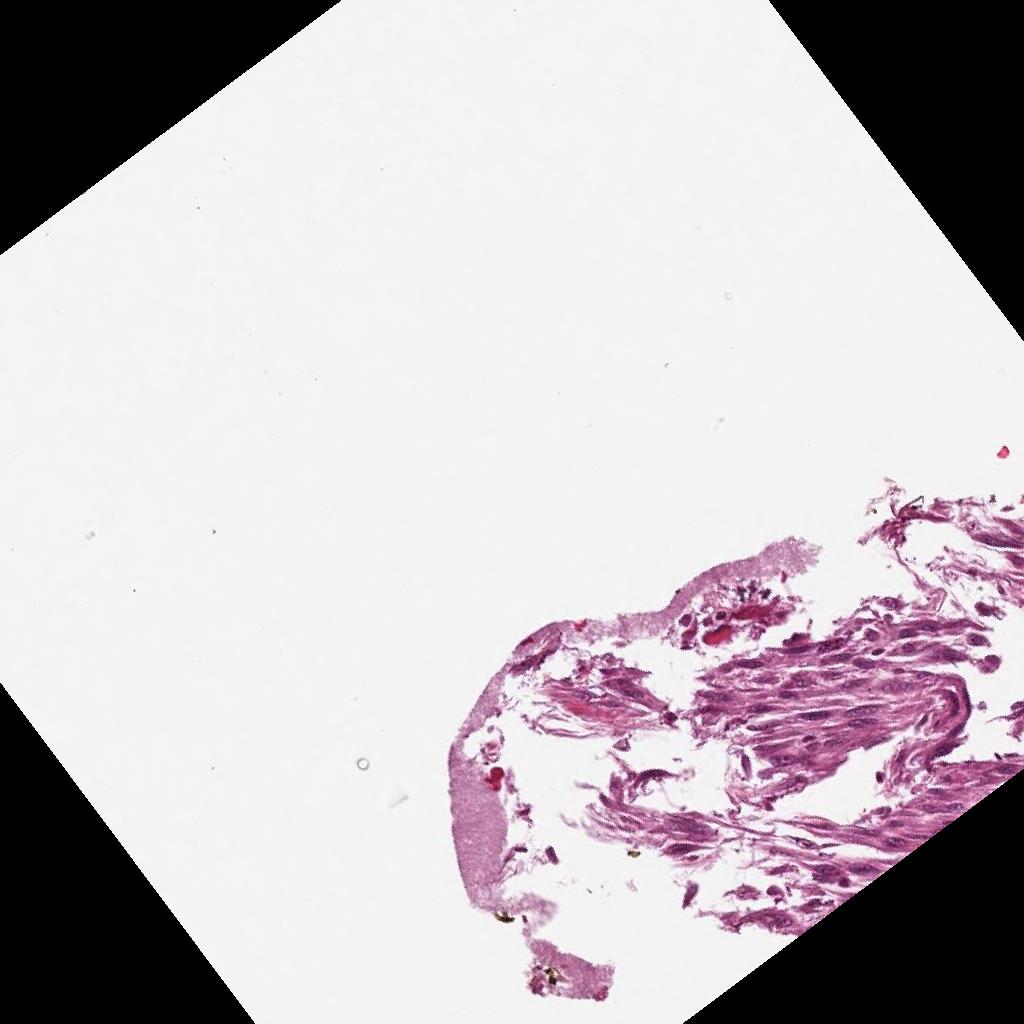
Label: Viable